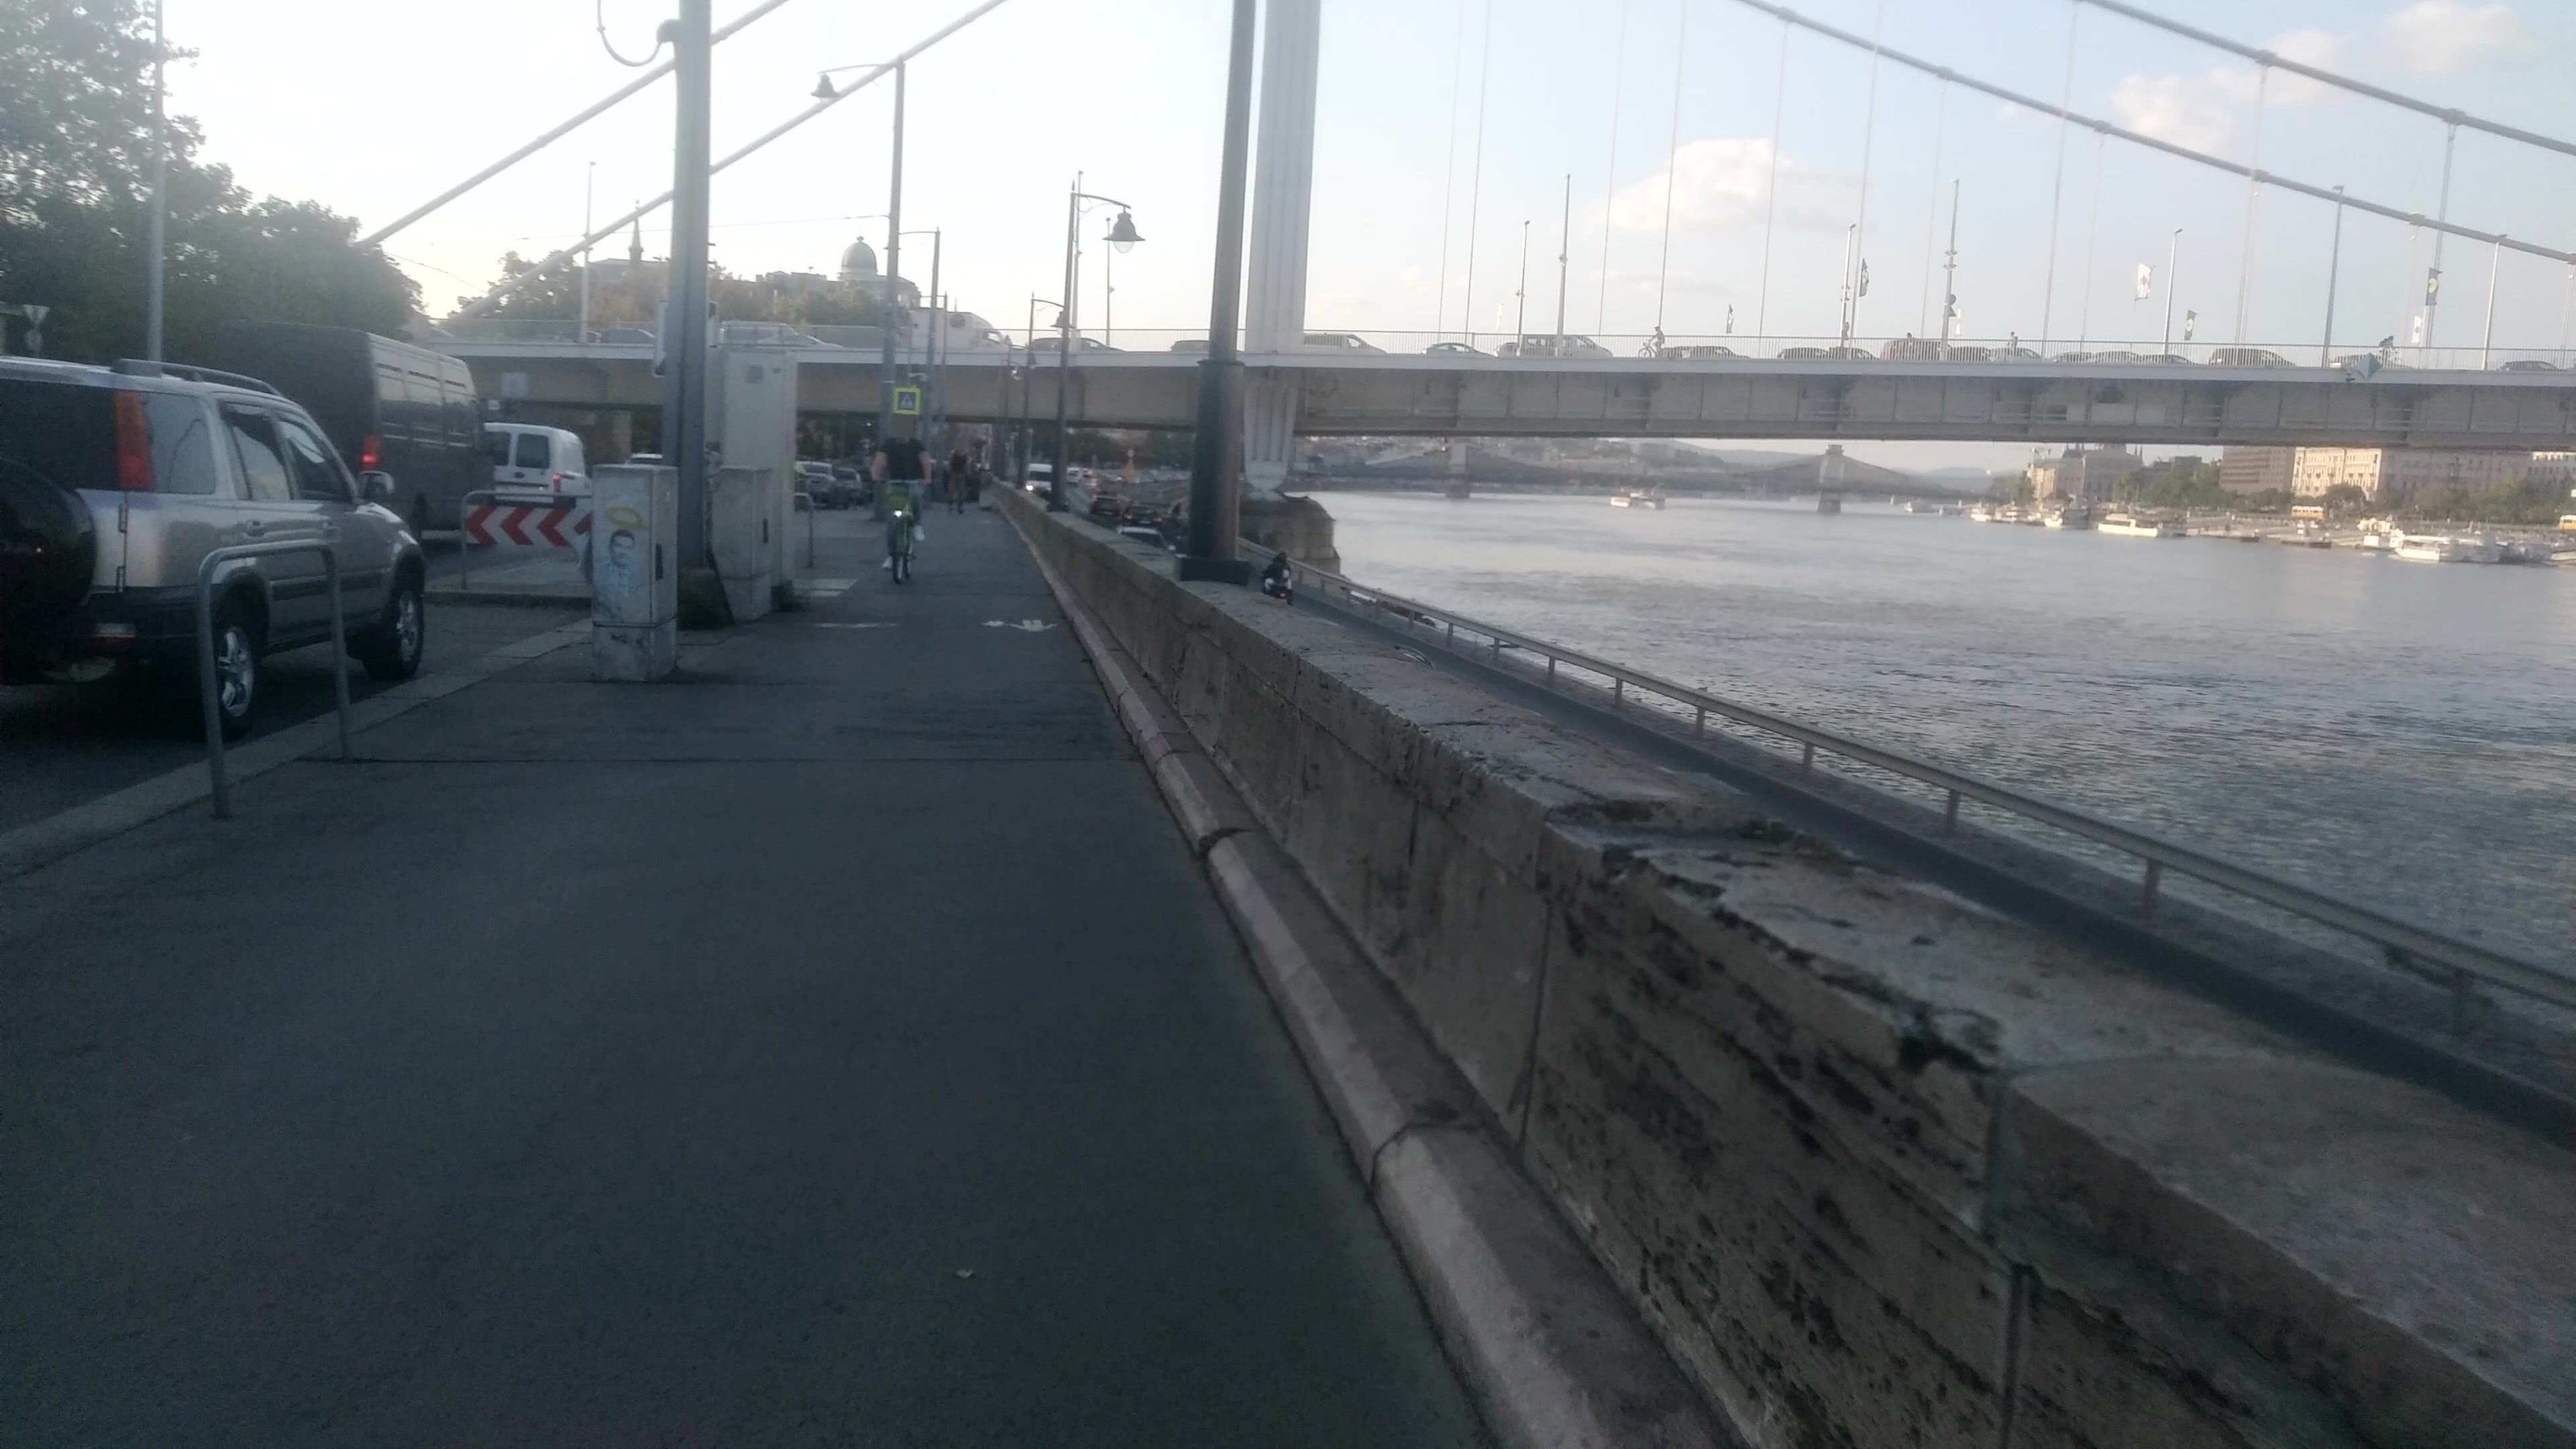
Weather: snowy
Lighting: day
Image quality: good
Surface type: walking surface
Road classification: footway, cycleway
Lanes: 2
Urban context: urban centre
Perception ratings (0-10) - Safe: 1.69, Lively: 1.81, Beautiful: 2.96, Boring: 3.51, Depressing: 1.91, Wealthy: 3